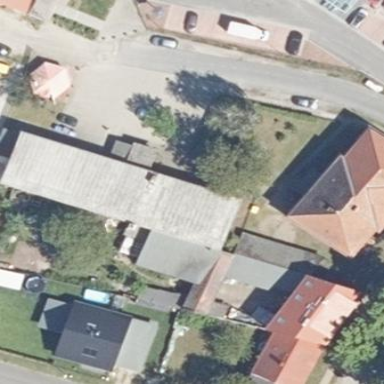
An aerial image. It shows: Building.